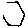
Label: hexagon